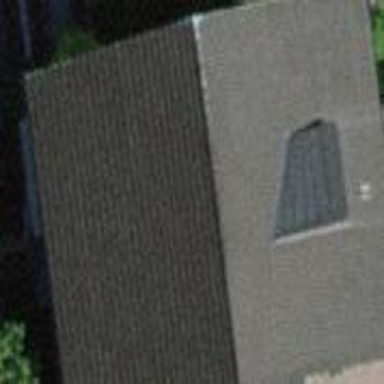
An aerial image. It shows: Simple house.